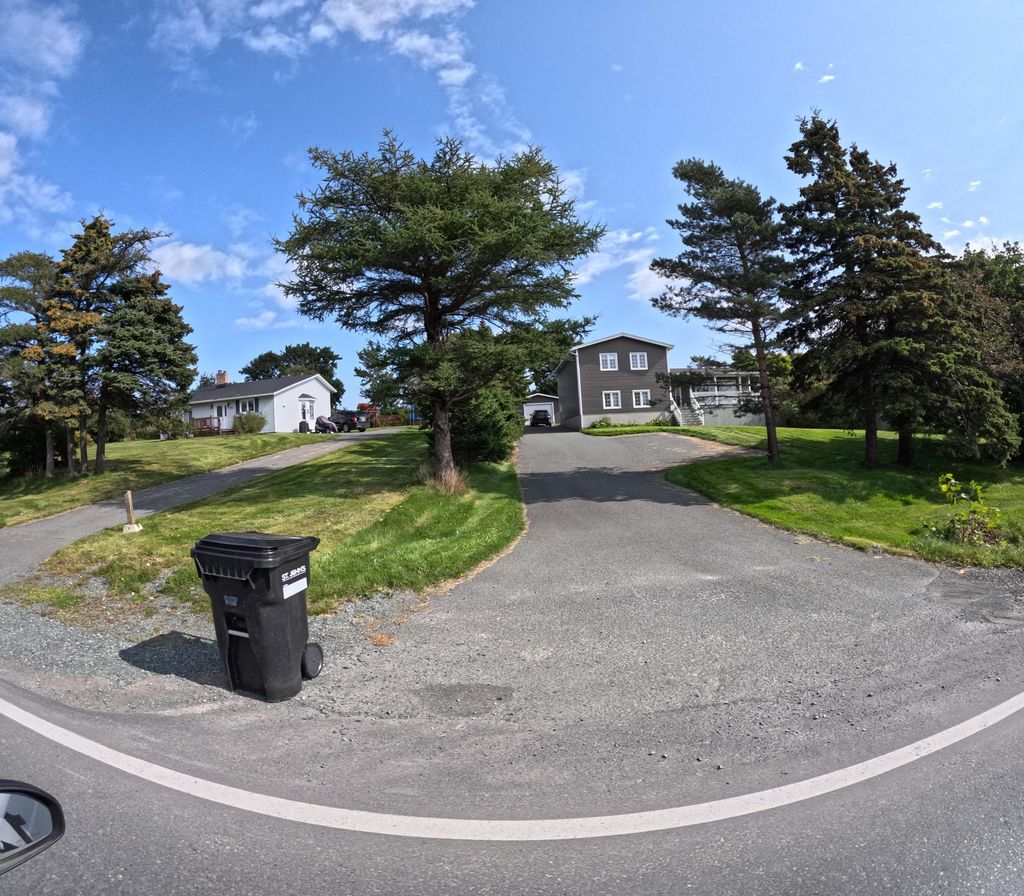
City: st_johns